Question: I am creating an Android app following a web tutorial. I am having an issue at this layout file, but I don't see the problem. The error shown is :
'''
Element Type LinearLayout must be followed by either attribute specifications > or />.
'''
Layout XML:
'''
<?xml version="1.0" encoding="utf-8"?>
<LinearLayout xmlns:android="http://schemas.android.com/apk/res/android"
android:layout_width="fill_parent"
android:layout_height="wrap_content"
android:orientation="vertical"
android:padding="10dp"
android:paddingLeft="10dp"
android:paddingRight="10dp" >
<!-- Name Label -->
<TextView
android:id="@+id/name"
android:layout_width="fill_parent"
android:layout_height="wrap_content"
android:paddingBottom="2dip"
android:paddingTop="6dip"
android:textColor="#43bd00"
android:textSize="16sp"
android:textStyle="bold" />
<!-- Email label -->
<TextView
android:id="@+id/email"
android:layout_width="fill_parent"
android:layout_height="wrap_content"
android:paddingBottom="2dip"
android:textColor="#acacac" />
<!-- Mobile number label -->
<TextView
android:id="@+id/mobile"
android:layout_width="wrap_content"
android:layout_height="wrap_content"
android:gravity="left"
android:text="Mobile: "
android:textColor="#5d5d5d"
android:textStyle="bold" />
</LinearLayout>
'''
EDIT

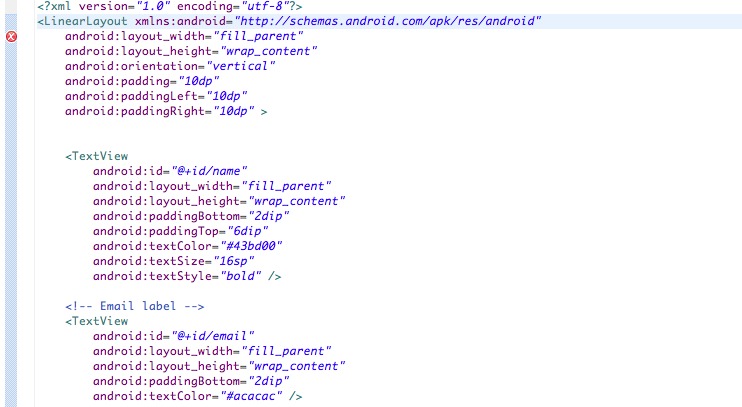
Answer: I don't see any problem with the layout i even pasted it in my eclipse and it didn't give me any errors, you need to clean your project and then it will work fine, from the top navigation menu click on project then clean and choose your project folder.